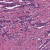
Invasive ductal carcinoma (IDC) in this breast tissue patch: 1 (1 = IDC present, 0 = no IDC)